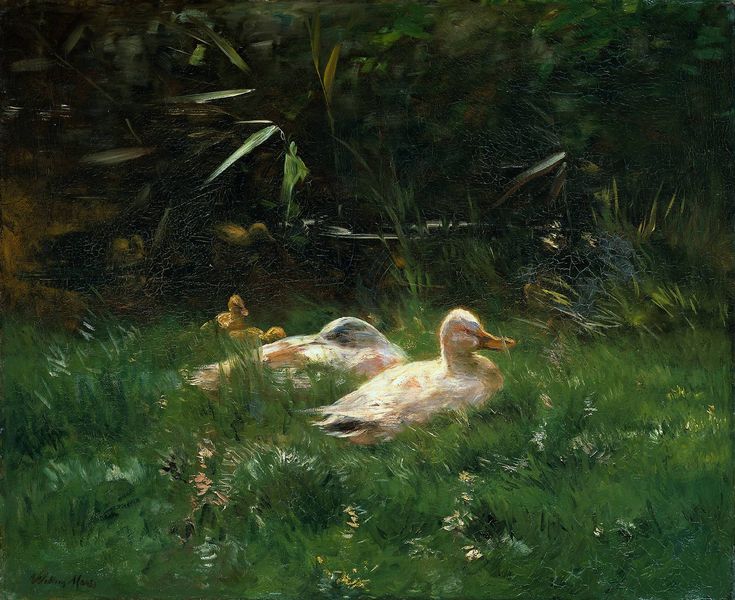
Titel: Enten
Künstler: Willem Maris
Standort: Amsterdam
Institution: Rijksmuseum
Schlagwörter: blätter, dunkel, feder, flügel, gemälde, kopf, laub, schatten, schlaf, vogel, wasser, weiß, fluss, gelb, grün, impressionismus, landschaft, ocker, see, sitzen, teich, ufer, blumen, braun, hell, licht, schwarz, blüten, gras, park, rasen, rot, tier, tiere, wiese, malerei, federn, gefieder, hals, schauen, signatur, öl, bach, gräser, halme, natur, schilf, spiegelung, vögel, büsche, gewässer, sonne, sträucher, realismus, eltern, paar, blatt, pflanzen, kontrast, kinder, weiher, schwanz, liegen, ruhen, schlafen, ente, gans, schnabel, schwan, zwei, halm, enten, idylle, reflexe, vier, rinnsal, schwimmen, leinwand, erpel, grasbüschel, gänse, küken, geflügel, tümpel, durchsichtig, lichtreflex, naturalistisch, dorfweiher, entlein, fahrn, gestrüpp, grashalm, kücken, mittelpunkt, moderner, plfanzen, sattes grün, seegras, stäucher, sechs, putzen, tech, entten, gössel